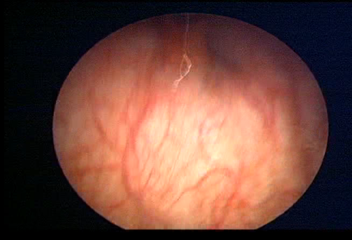
Modality: WLC
Class: Normal mucosa
Bladder cancer association: No